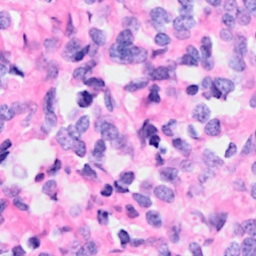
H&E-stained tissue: Breast